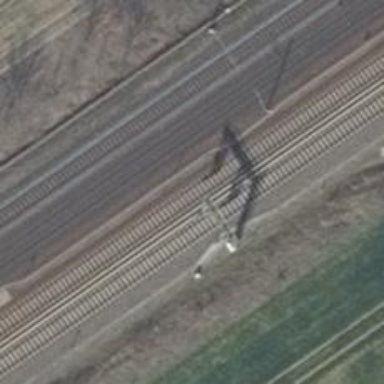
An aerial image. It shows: Light rail railway on embankment with electrified rails.